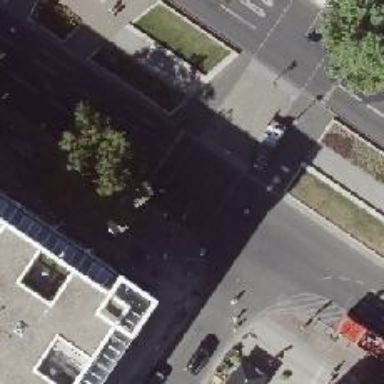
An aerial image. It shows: Asphalt footway with crossing equipped with traffic signals.